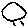
Label: sun